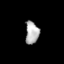
Tissue: lung
Cell type: Fibroblasts
Senescence score: 0.5601
Nuclear area (px): 303
Mean DAPI intensity: 173.366